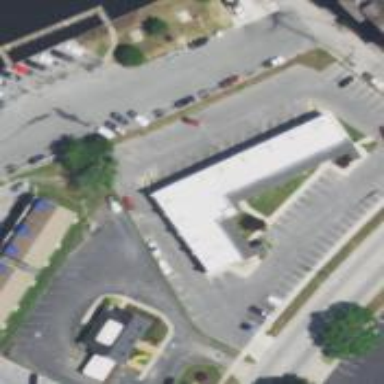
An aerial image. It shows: Pharmacy building.